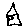
Label: house